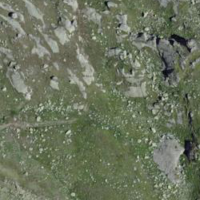
EUNIS habitat code: 31
Species observed at this site:
Prunella collaris